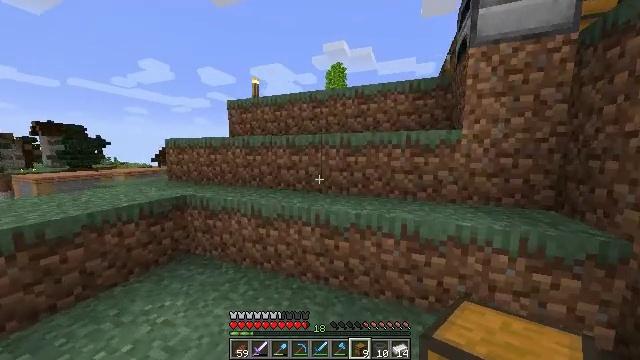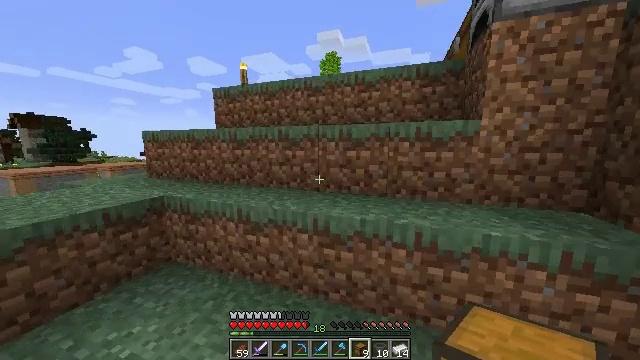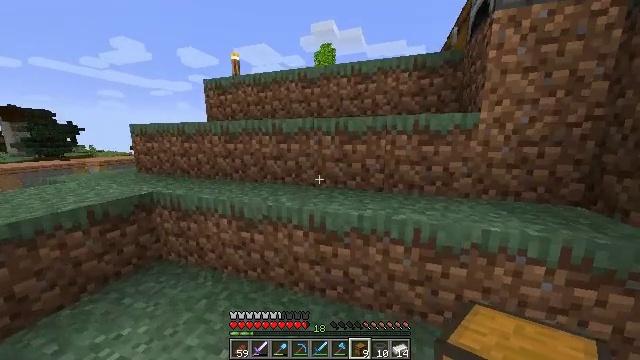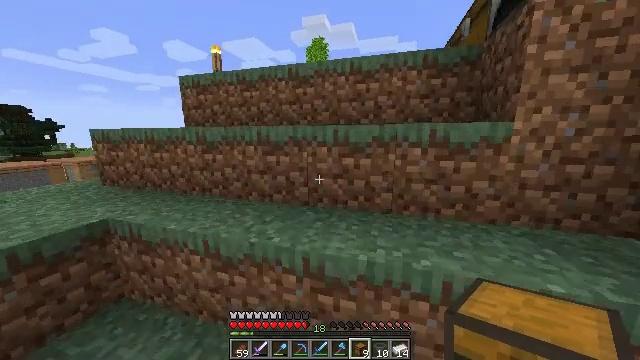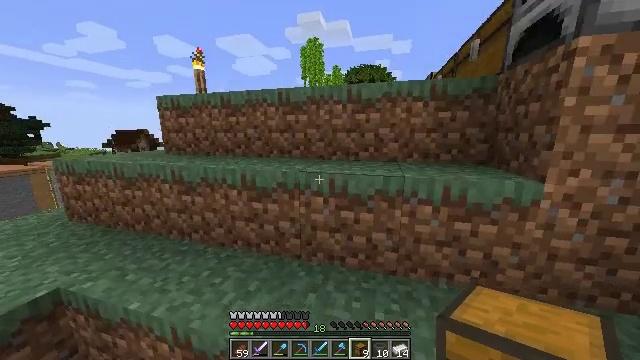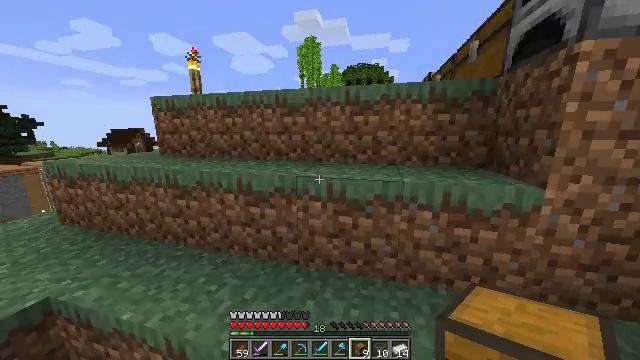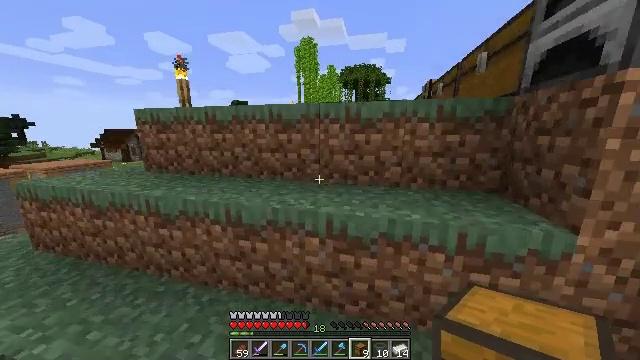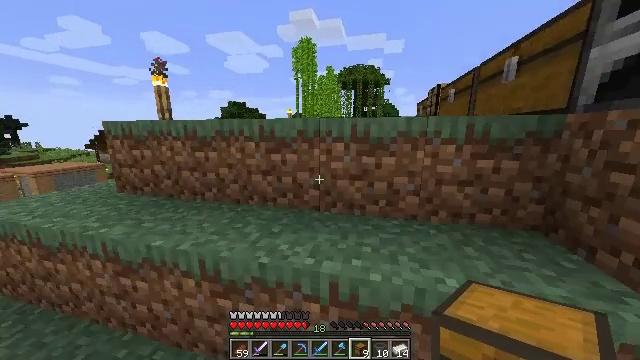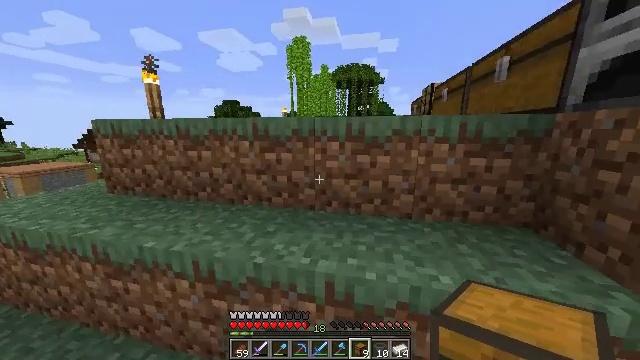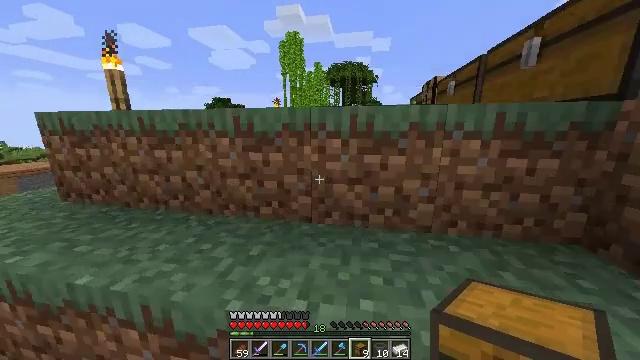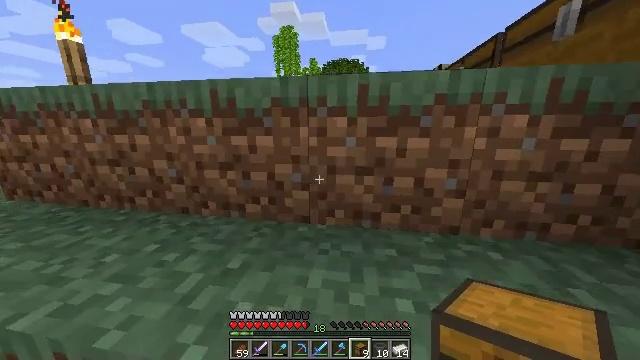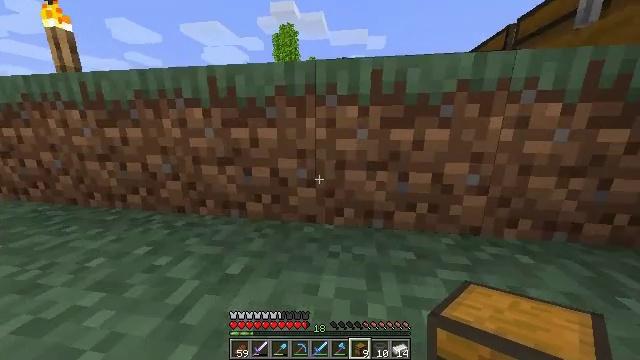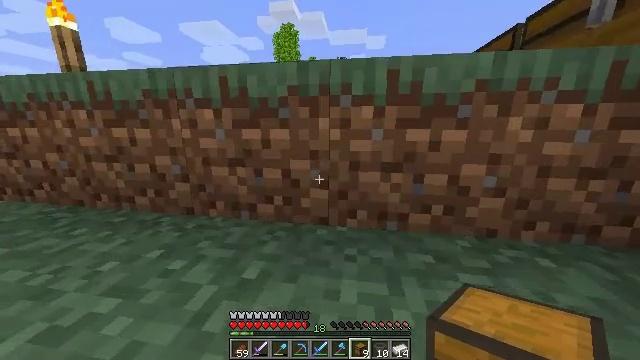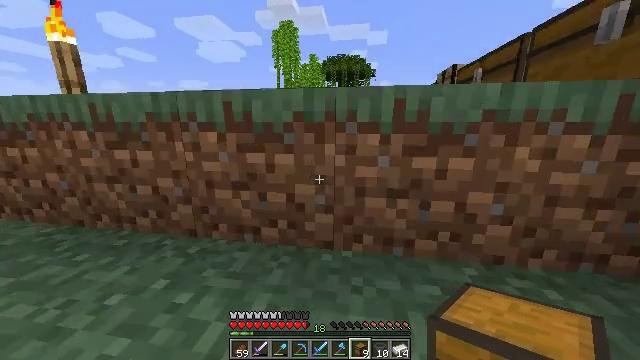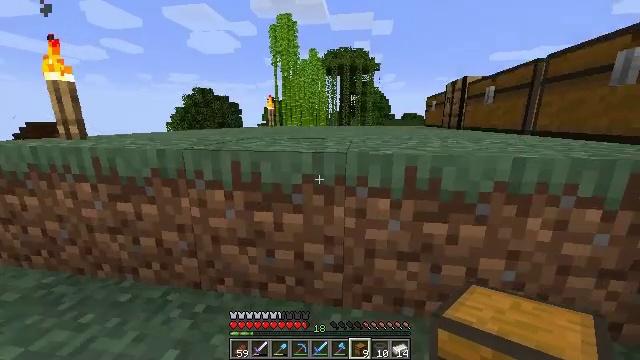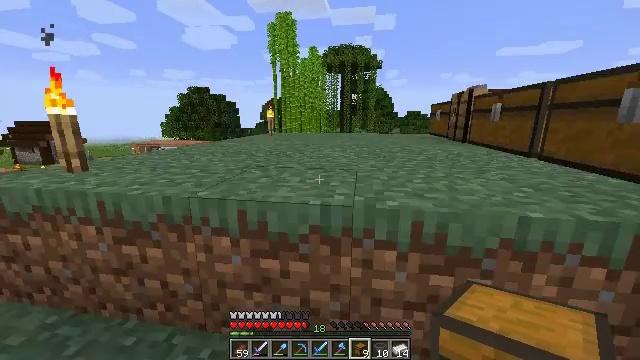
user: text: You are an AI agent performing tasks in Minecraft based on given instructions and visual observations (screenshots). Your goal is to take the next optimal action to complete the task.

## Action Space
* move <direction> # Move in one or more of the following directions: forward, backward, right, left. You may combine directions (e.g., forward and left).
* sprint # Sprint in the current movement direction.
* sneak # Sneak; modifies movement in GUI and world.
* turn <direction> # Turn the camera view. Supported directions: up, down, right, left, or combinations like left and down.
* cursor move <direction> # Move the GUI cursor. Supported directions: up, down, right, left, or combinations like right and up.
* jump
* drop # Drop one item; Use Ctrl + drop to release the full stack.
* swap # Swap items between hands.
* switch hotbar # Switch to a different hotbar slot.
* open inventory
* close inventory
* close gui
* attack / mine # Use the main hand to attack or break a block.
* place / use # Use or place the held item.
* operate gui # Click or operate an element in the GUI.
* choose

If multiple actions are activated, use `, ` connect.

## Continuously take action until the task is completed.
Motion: motion action
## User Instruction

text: Break the furnace to move it.
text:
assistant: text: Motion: move forward, turn right and down
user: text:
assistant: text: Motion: move forward, turn right and down
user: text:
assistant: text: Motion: move forward, turn right and down, jump
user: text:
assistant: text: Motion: move forward, turn right, jump
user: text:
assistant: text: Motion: move forward, jump
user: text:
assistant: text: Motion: move forward, jump
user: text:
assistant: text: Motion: move forward, jump
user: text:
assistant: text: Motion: move forward, turn right, jump
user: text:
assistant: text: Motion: move forward, turn right, jump
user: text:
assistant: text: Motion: move forward, turn right, jump
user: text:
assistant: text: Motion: move forward, jump
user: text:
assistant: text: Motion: move forward, sprint, jump
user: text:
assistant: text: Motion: move forward, sprint, jump
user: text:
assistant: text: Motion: move forward, sprint, jump
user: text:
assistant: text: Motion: move forward, sprint, jump
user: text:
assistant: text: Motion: move forward, jump
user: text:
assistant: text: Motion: move forward, turn right, jump
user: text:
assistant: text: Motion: move forward, jump
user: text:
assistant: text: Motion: move forward, turn right, jump
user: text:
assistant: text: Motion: move forward, turn right, jump
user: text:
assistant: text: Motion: move forward, sprint, turn right, jump
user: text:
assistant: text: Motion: move forward, sprint, jump
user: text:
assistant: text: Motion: move forward, sprint, turn right, jump
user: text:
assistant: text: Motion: move forward, sprint, turn right, jump
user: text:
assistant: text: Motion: move forward, turn right, jump
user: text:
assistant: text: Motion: move forward, turn right, jump
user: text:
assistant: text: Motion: move forward, turn right, jump
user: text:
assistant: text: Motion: move forward, turn right
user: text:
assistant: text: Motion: move forward, turn right
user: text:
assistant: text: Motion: move forward, turn right